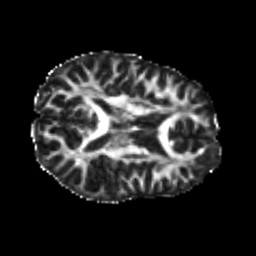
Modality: FA
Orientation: axial
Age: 21
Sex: male
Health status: healthy
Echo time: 0.074 s